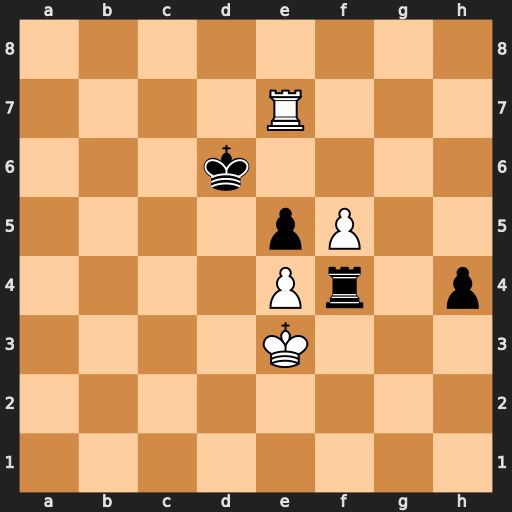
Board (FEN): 8/4R3/3k4/4pP2/4Pr1p/4K3/8/8
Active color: w
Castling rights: -
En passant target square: -
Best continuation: Re6+ Kd7 Rxe5